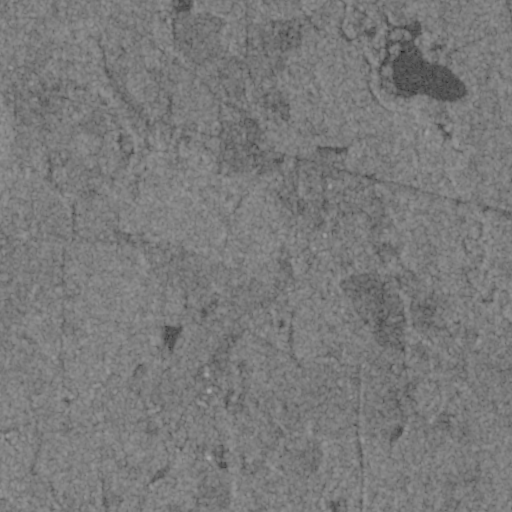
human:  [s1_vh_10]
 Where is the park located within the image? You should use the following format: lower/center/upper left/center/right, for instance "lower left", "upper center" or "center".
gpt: The park is located in the center left of the image.
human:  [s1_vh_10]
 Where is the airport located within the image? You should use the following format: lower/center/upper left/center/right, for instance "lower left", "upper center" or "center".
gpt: There is no airport in the image.

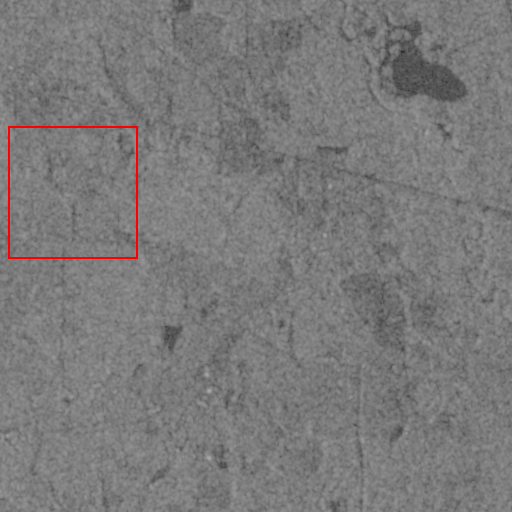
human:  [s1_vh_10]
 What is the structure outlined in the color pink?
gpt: There is no pink outline.
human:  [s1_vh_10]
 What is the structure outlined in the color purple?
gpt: There is no structure outlined in purple.